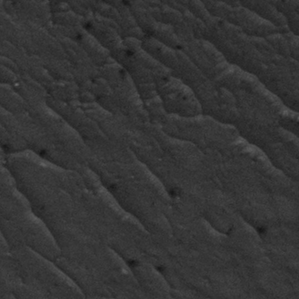
Label: frost